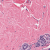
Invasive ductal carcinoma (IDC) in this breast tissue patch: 0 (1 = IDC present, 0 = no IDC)